Question: >
<URL>

According to the above diagram I have 2 tables and each table have 1 common column, but the issue is that I have to add the same values in both columns rows. Although 'wp_terms.term_id' has auto increment in database. But I am not understanding how I copy and use 'wp_terms.term_id' value in 'wp_term_taxonomy.term_id'.
I had tried an sql query which i given below:
'''
// create a tag
$query = "INSERT INTO $wpdb->terms (name, slug) VALUES (%s, %s)";
$wpdb->query($wpdb->prepare($query, $name, $slug));
// create the relationship
$query = "INSERT INTO $wpdb->term_taxonomy (term_id, taxonomy) VALUES (%d, %s)";
$wpdb->query($wpdb->prepare($query, LAST_INSERT_ID, 'post_tag'));
'''
But after running this script when I check database through phpmyadmin, i notice that 'wp_terms' table filled correctly but 'wp_term_taxonomy' > 'term_id' column is empty.
'''
$file_name = $_FILES['tag_import']['name'];
$file_ext = strtolower(end(explode(".", $file_name)));
$file_size = $_FILES['tag_import']['size'];
if (( $file_ext == "xls" ) && ( $file_size < 500000 ))
{
$data = new Spreadsheet_Excel_Reader();
$data->setOutputEncoding('CP1251');
$data->read($_FILES['tag_import']['tmp_name']);
for ($i = 1; $i <= $data->sheets[0]['numRows']; $i++)
{
for ($j = 1; $j <= $data->sheets[0]['numCols']; $j++)
{
// add the new category
$query = "INSERT INTO $wpdb->terms (name, slug) VALUES (%s, %s)";
$wpdb->query($wpdb->prepare($query, $data->sheets[0]['cells'][$i][1], $data->sheets[0]['cells'][$i][2]));
// create the relationship
$query = "INSERT INTO $wpdb->term_taxonomy (term_id, taxonomy) VALUES (%d, %s)";
$wpdb->query($wpdb->prepare($query, LAST_INSERT_ID, 'post_tag'));
}
}
else
{
echo "<div class='error'><p>Invalid file or file size too big.</p></div>";
}
}
'''
Please guide me how can I do that?
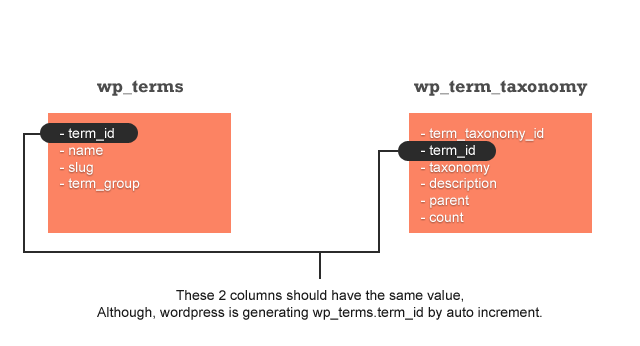
Answer: I dont do much wordpress but from the <URL>' like you are doing. And its not a global constant its a class variable.
'''
$wpdb->insert('terms', array(
'name' => $data->sheets[0]['cells'][$i][1],
'slug' => $data->sheets[0]['cells'][$i][2]
));
$wpdb->insert('term_taxonomy', array(
'term_id' => $wpdb->insert_id,
'taxonomy' => 'post_tag'
));
'''